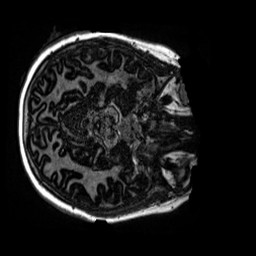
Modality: MP2RAGE
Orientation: axial
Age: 10
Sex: female
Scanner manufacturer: siemens
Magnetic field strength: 3 T
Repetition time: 4 s
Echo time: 0.00299 s